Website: walmart
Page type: billing-address
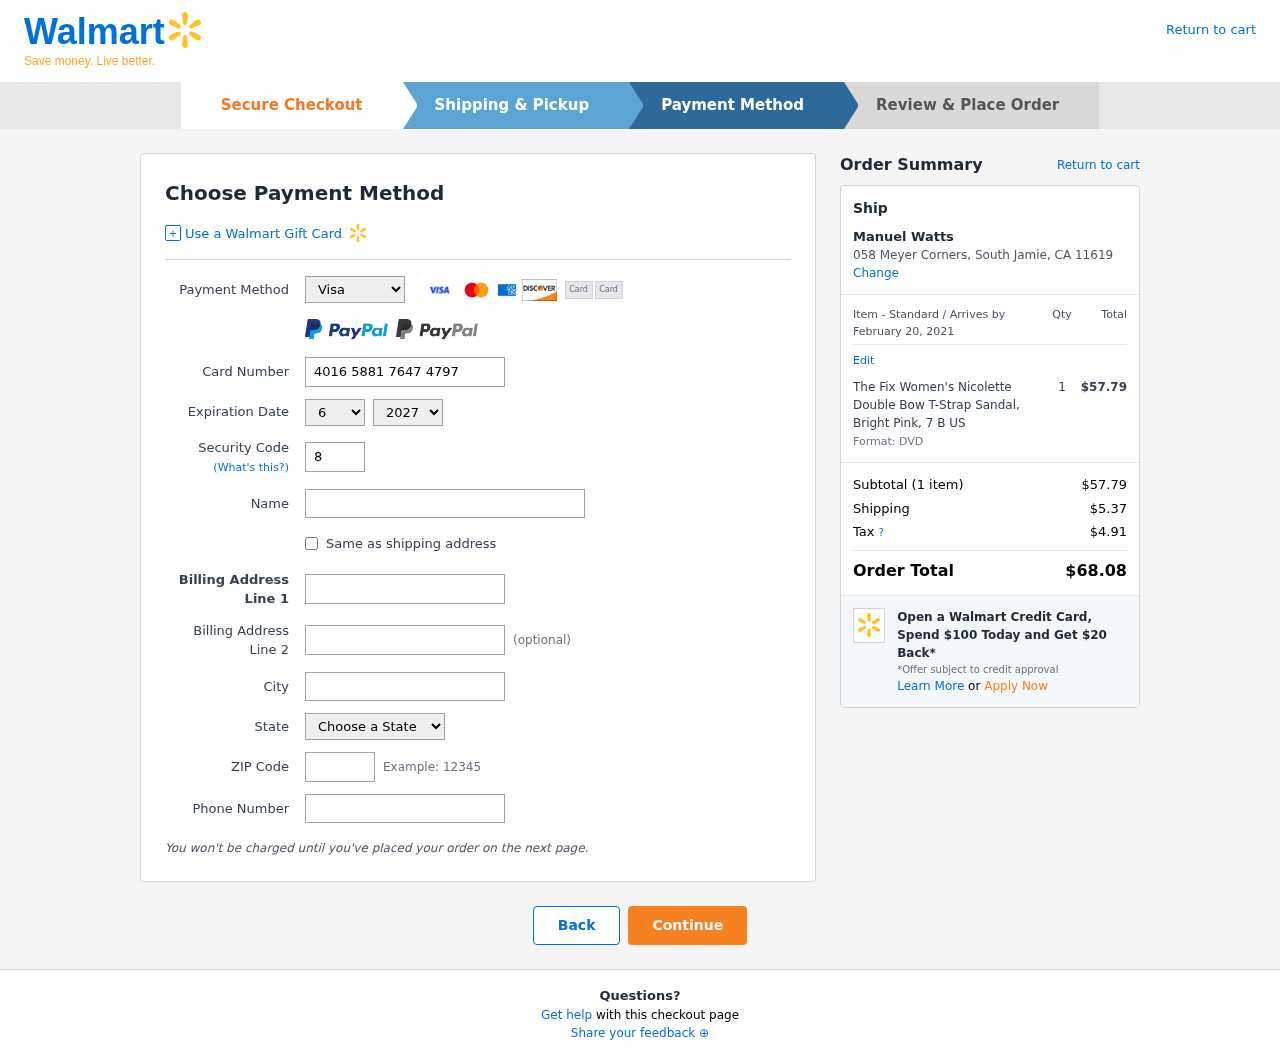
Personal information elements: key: PII_CARD_CVV
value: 840
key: PII_CARD_EXPIRY_MONTH
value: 06
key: PII_CARD_EXPIRY_YEAR
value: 27
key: PII_CARD_NUMBER
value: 4016 5881 7647 4797
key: PII_CARD_TYPE
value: Visa
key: PII_CITY
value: South Jamie
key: PII_CITY_STATE_ZIP
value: South Jamie, CA 11619
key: PII_FULLNAME
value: Manuel Watts
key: PII_PHONE
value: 8483643066
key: PII_POSTCODE
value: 11619
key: PII_STATE
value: California
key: PII_STREET
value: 058 Meyer Corners
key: PII_FULLNAME2
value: Manuel Watts
Product elements: key: PRODUCT1_NAME
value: The Fix Women's Nicolette Double Bow T-Strap Sandal, Bright Pink, 7 B US
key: PRODUCT1_PRICE
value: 57.79
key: PRODUCT1_QUANTITY
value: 1
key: PRODUCT1_DESC
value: Format: DVD
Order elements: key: ORDER_DELIVERY_DATE
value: February 20, 2021
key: ORDER_NUM_ITEMS
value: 1
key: ORDER_SUBTOTAL
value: $57.79
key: ORDER_SHIPPING_COST
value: $5.37
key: ORDER_TAX
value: $4.91
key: ORDER_TOTAL
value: $68.08